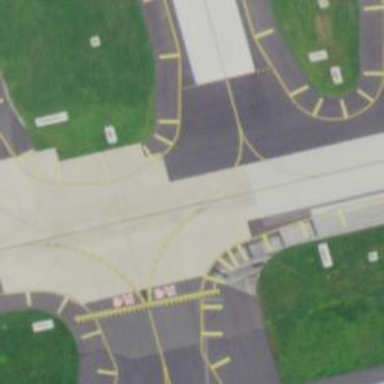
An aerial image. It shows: Image of taxiway at airport.